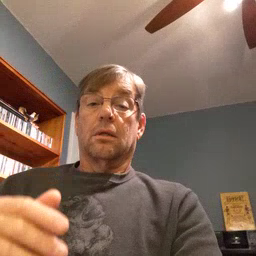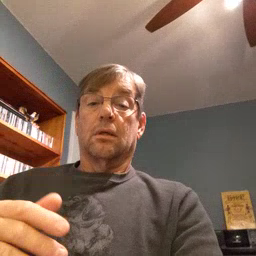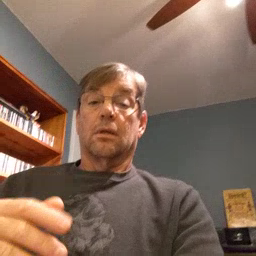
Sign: hat